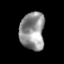
Tissue: skin
Cell type: T cells
Senescence score: 0.2762
Nuclear area (px): 913
Mean DAPI intensity: 146.3